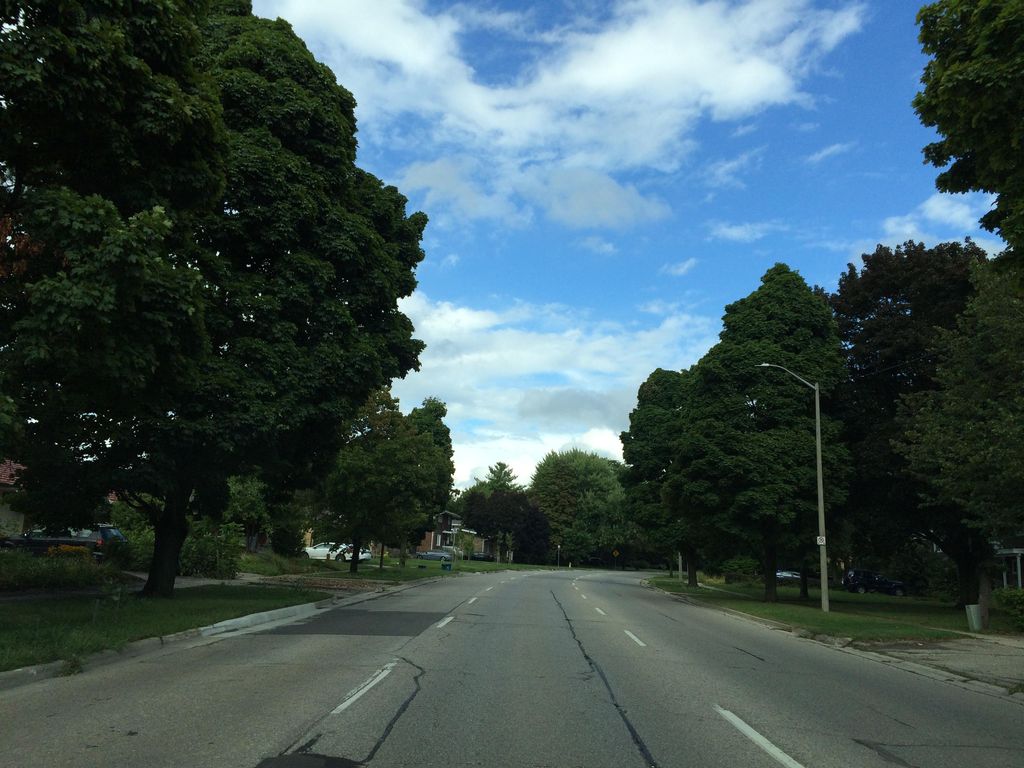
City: kitchener-waterloo